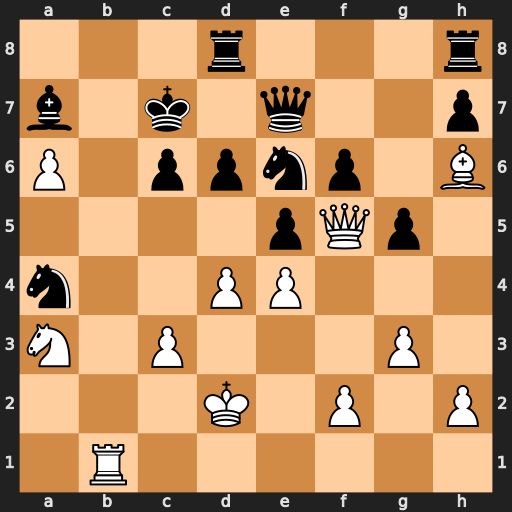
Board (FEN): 3r3r/b1k1q2p/P1ppnp1B/4pQp1/n2PP3/N1P3P1/3K1P1P/1R6
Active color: w
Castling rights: -
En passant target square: -
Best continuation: Rb7+ Kc8 Rxe7